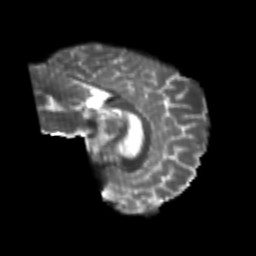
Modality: T2w
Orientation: sagittal
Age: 23
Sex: female
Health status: healthy
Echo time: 0.074 s